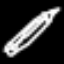
Label: pencil